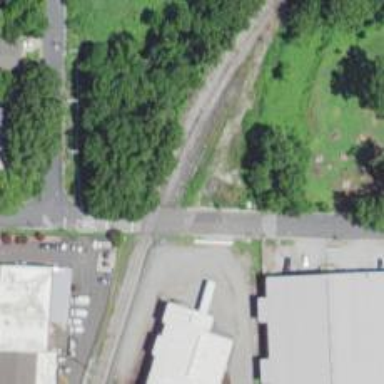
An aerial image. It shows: Disused railway spur.